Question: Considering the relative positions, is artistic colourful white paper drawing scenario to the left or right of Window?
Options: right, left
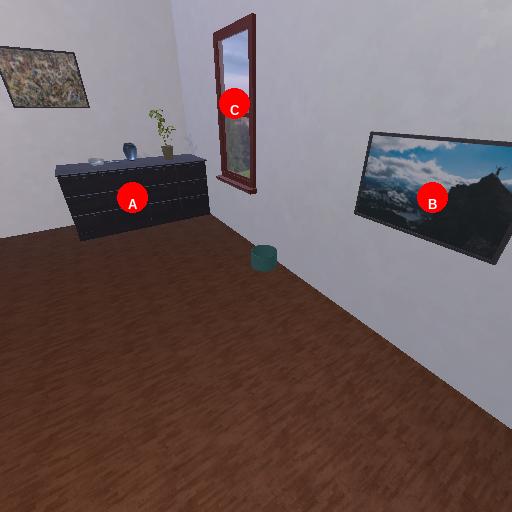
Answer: right